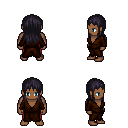
a pixel art fantasy rpg character, male body template, human, dark skin, brown robe, red pants, raven unkempt hairstyle, four views (front, back, left, right), 2x2 character sprite sheet, small pixel art, hard edges, no anti-aliasing